Question: How I can change the display of Month and Year display to Japanese style (i.e. Year Month) as in Header of Flex Date Chooser. What I would like to convert the style
8Yue 2011Nian to 2011Nian 8Yue .

Code I used to do that,
'''
dateFrom.dayNames = ['Ri ', 'Yue ', 'Huo ', 'Shui ', 'Mu ', 'Jin ', 'Tu '];
dateFrom.monthNames = ['1Yue ','2Yue ','3Yue ','4Yue ','5Yue ','6Yue ','7Yue ','8Yue ','9Yue ','10Yue ','11Yue ','12Yue '];
dateFrom.yearSymbol = "Nian ";
'''
where dateFrom is the id of the DateField.
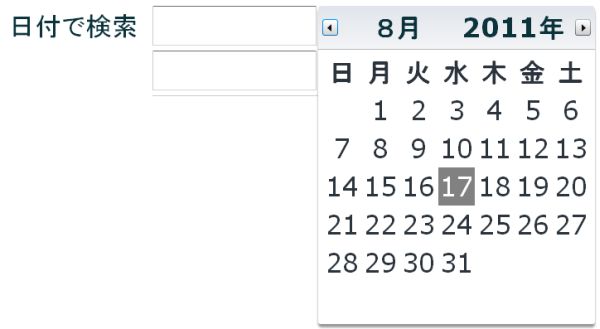
Answer: In short, you should change date format in locale settings. When the year preceedes the month, 'DateChooser' shows labels accordingly.
1) Quick patch - set it manually on app start:
'''
<?xml version="1.0" encoding="utf-8"?>
<mx:Application xmlns:fx="http://ns.adobe.com/mxml/2009"
xmlns:mx="library://ns.adobe.com/flex/mx"
preinitialize="application1_preinitializeHandler(event)">
<fx:Script>
<![CDATA[
protected function application1_preinitializeHandler(event:FlexEvent):void
{
var array:Array = resourceManager.getLocales();
for each (var locale:String in array)
{
var shared:IResourceBundle = resourceManager.getResourceBundle(locale, "SharedResources");
shared.content["dateFormat"] = "YYYY/MM/DD";
}
}
]]>
</fx:Script>
<mx:DateChooser />
</mx:Application>
'''
2) Proper way - create locale resource with date format:
'''
dateFormat=YYYY/MM/DD
'''
More on this: <URL>